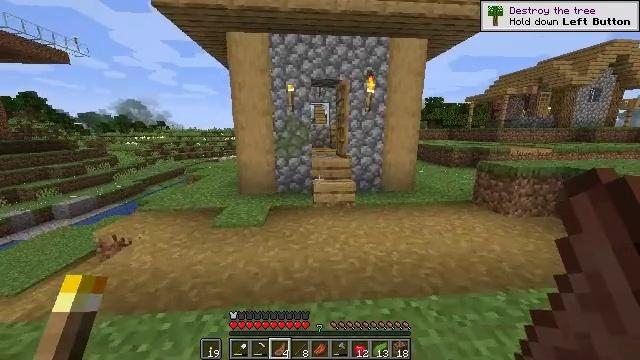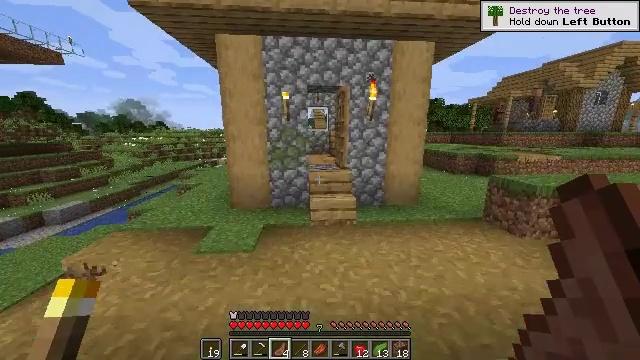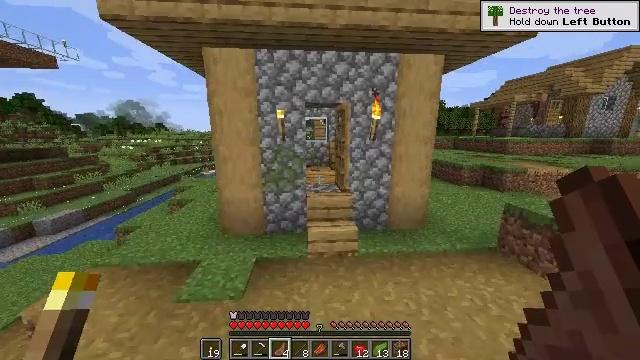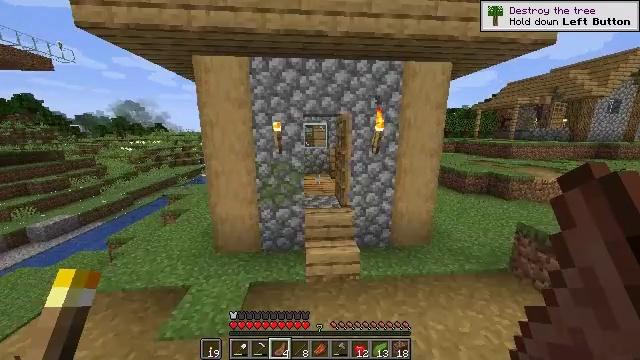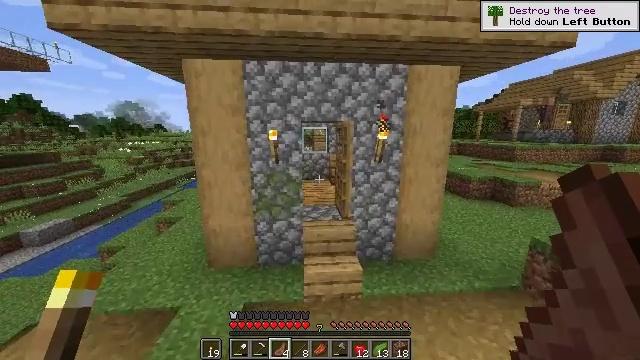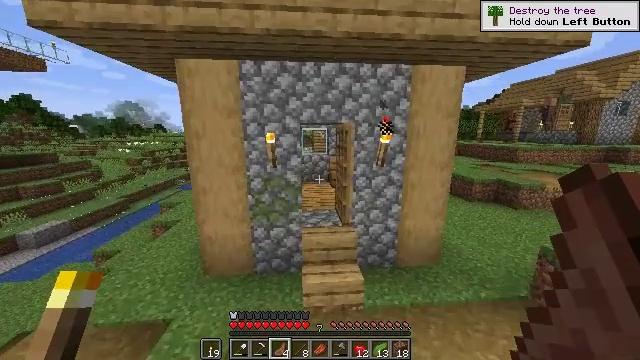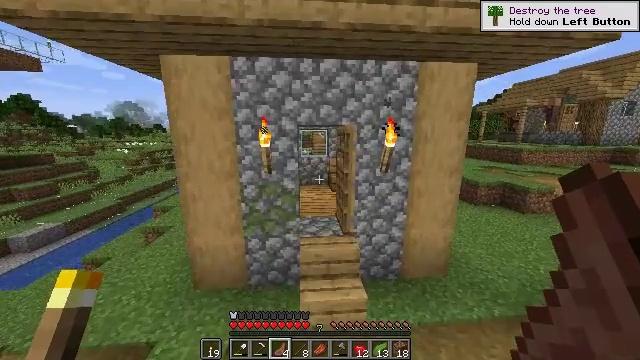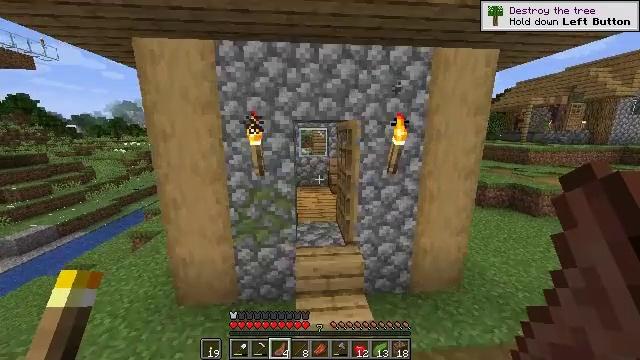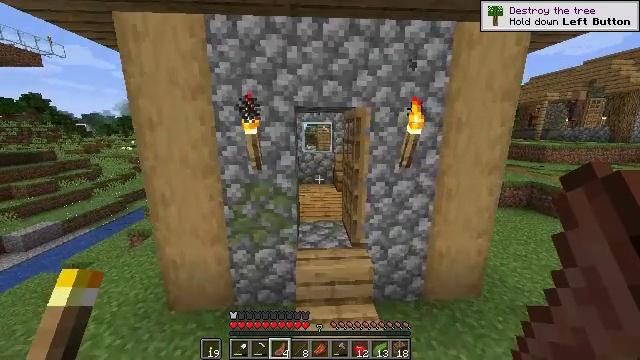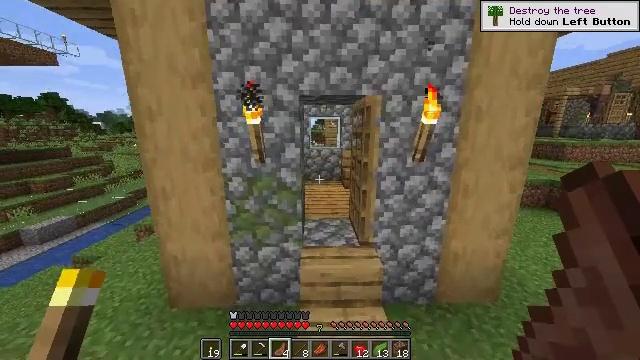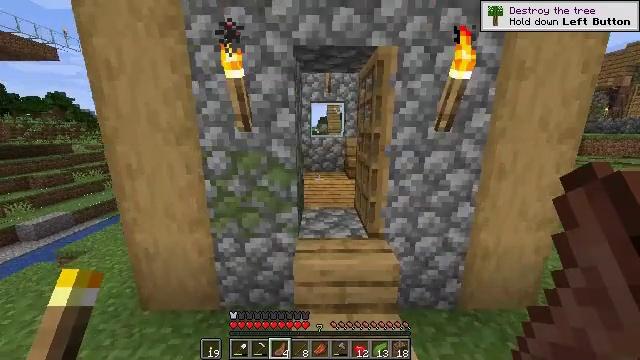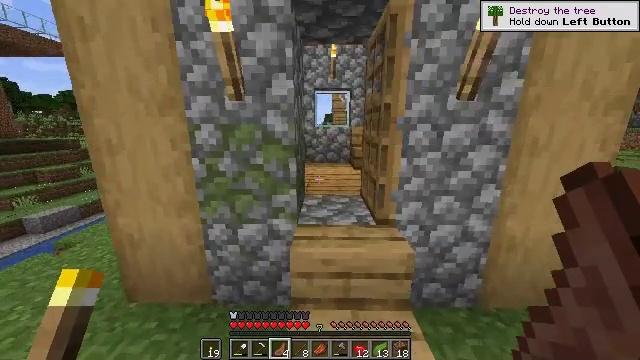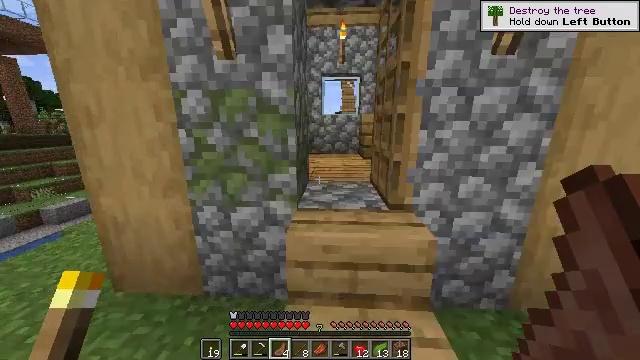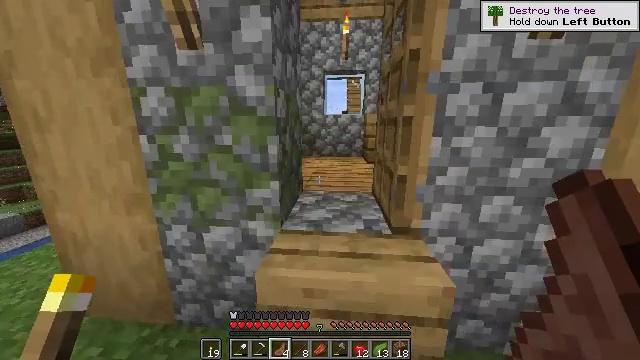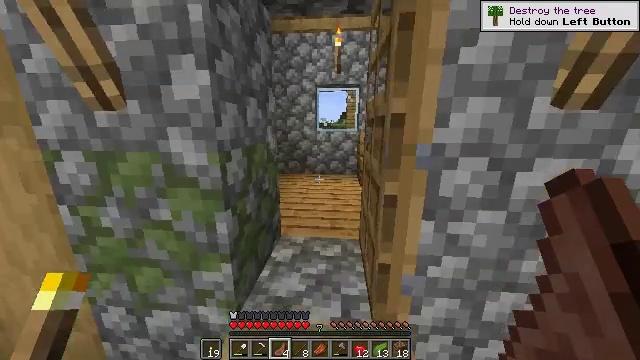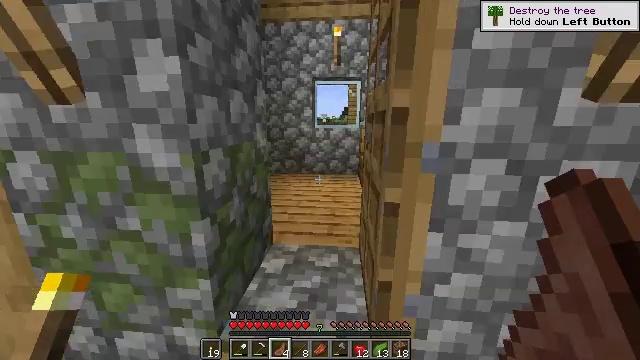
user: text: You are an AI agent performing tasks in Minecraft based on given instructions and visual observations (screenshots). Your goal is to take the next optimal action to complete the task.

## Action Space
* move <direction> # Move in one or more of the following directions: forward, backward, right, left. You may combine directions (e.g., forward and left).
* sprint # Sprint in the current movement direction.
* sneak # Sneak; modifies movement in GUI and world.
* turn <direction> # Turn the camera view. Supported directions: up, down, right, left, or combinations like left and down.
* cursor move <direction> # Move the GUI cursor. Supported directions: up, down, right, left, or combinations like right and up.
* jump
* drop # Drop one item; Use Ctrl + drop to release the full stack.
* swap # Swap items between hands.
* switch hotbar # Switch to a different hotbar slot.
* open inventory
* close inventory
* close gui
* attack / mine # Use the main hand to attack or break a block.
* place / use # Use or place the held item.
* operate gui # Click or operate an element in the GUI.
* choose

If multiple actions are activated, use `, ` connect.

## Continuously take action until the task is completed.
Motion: motion action
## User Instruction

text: Pick up the white bed by breaking it.
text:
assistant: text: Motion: move forward, sprint, jump
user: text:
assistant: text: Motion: move forward, sprint, jump
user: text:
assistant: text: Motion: move forward, jump
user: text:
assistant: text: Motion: move forward, jump
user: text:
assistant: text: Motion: move forward, jump
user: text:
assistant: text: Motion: move forward, jump
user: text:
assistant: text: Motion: move forward, jump
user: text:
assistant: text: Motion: move forward, turn left, jump
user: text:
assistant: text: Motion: move forward, turn left, jump
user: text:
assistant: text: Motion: move forward
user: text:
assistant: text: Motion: move forward and move right, turn left
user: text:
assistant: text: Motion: move forward and move right, turn left
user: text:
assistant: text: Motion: move forward and move right, turn left
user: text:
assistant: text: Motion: no_op
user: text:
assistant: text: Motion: no_op
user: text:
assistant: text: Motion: no_op
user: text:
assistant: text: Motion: no_op
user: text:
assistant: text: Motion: no_op
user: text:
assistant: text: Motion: turn right
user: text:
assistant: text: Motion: turn right and down
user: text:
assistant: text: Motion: move forward, turn right and down
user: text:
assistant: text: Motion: move forward, turn right
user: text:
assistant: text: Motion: move forward, turn right
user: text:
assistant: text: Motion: move forward, turn right and up
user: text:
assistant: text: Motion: move forward, sprint, turn up
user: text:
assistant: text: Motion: move forward, sprint, turn up
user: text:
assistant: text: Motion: move forward, sprint
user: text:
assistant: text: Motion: move forward
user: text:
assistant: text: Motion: move forward
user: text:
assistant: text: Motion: move forward, sprint